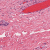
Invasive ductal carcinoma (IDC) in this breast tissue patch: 1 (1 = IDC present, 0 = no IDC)